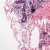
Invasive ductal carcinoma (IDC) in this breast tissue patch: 0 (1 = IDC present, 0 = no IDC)